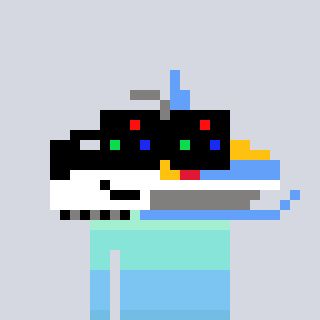
a pixel art character with square black sunglasses, a snowmobile-shaped head and a teal-colored body on a cool background